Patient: sex F, age 55
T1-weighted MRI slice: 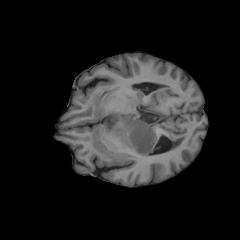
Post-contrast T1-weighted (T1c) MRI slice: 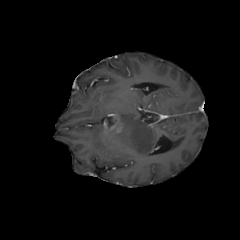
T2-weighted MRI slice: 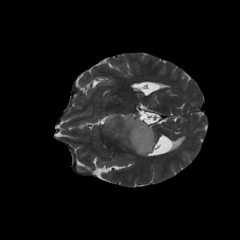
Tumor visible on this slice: yes
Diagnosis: Glioblastoma, IDH-wildtype
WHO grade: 4